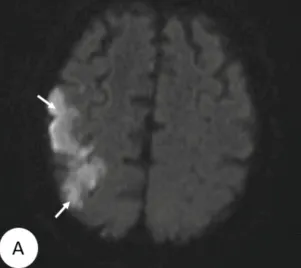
Brain diffusion magnetic resonance imaging showing areas of restricted diffusion compatible with hyperintense infarction in the right frontal lobe.
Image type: radiology (mri)